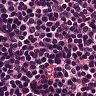
Metastatic tissue present: no